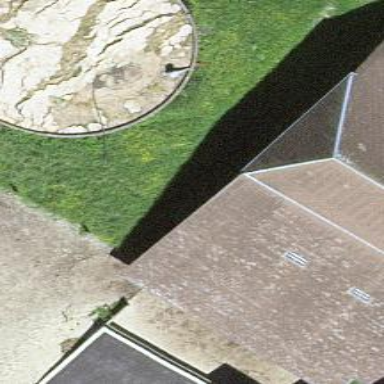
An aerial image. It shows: Building with storage tank.